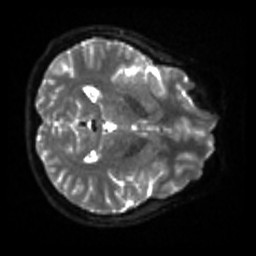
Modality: sbref
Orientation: axial
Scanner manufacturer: siemens
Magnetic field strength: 3 T
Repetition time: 4 s
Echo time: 0.0594 s